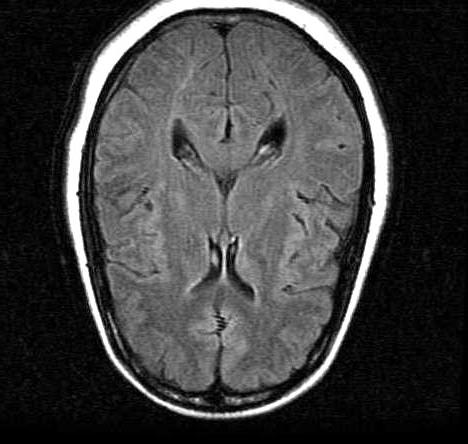
Label: notumor